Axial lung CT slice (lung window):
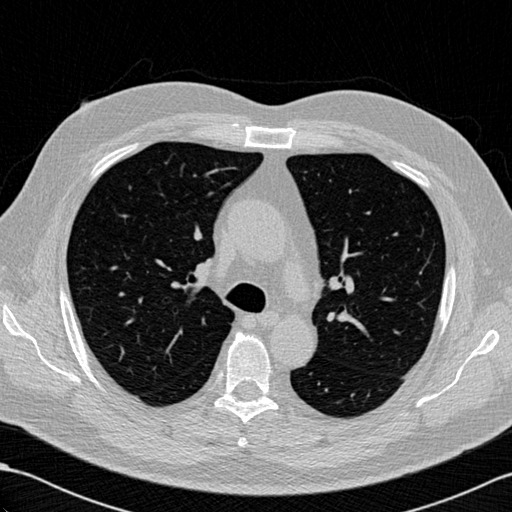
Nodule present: no